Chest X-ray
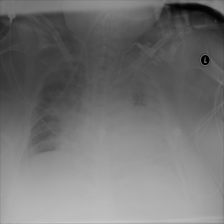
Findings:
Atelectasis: negative
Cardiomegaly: negative
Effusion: negative
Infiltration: negative
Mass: negative
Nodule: negative
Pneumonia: negative
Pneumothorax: negative
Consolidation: negative
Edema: negative
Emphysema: negative
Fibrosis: negative
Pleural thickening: negative
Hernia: negative